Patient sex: M
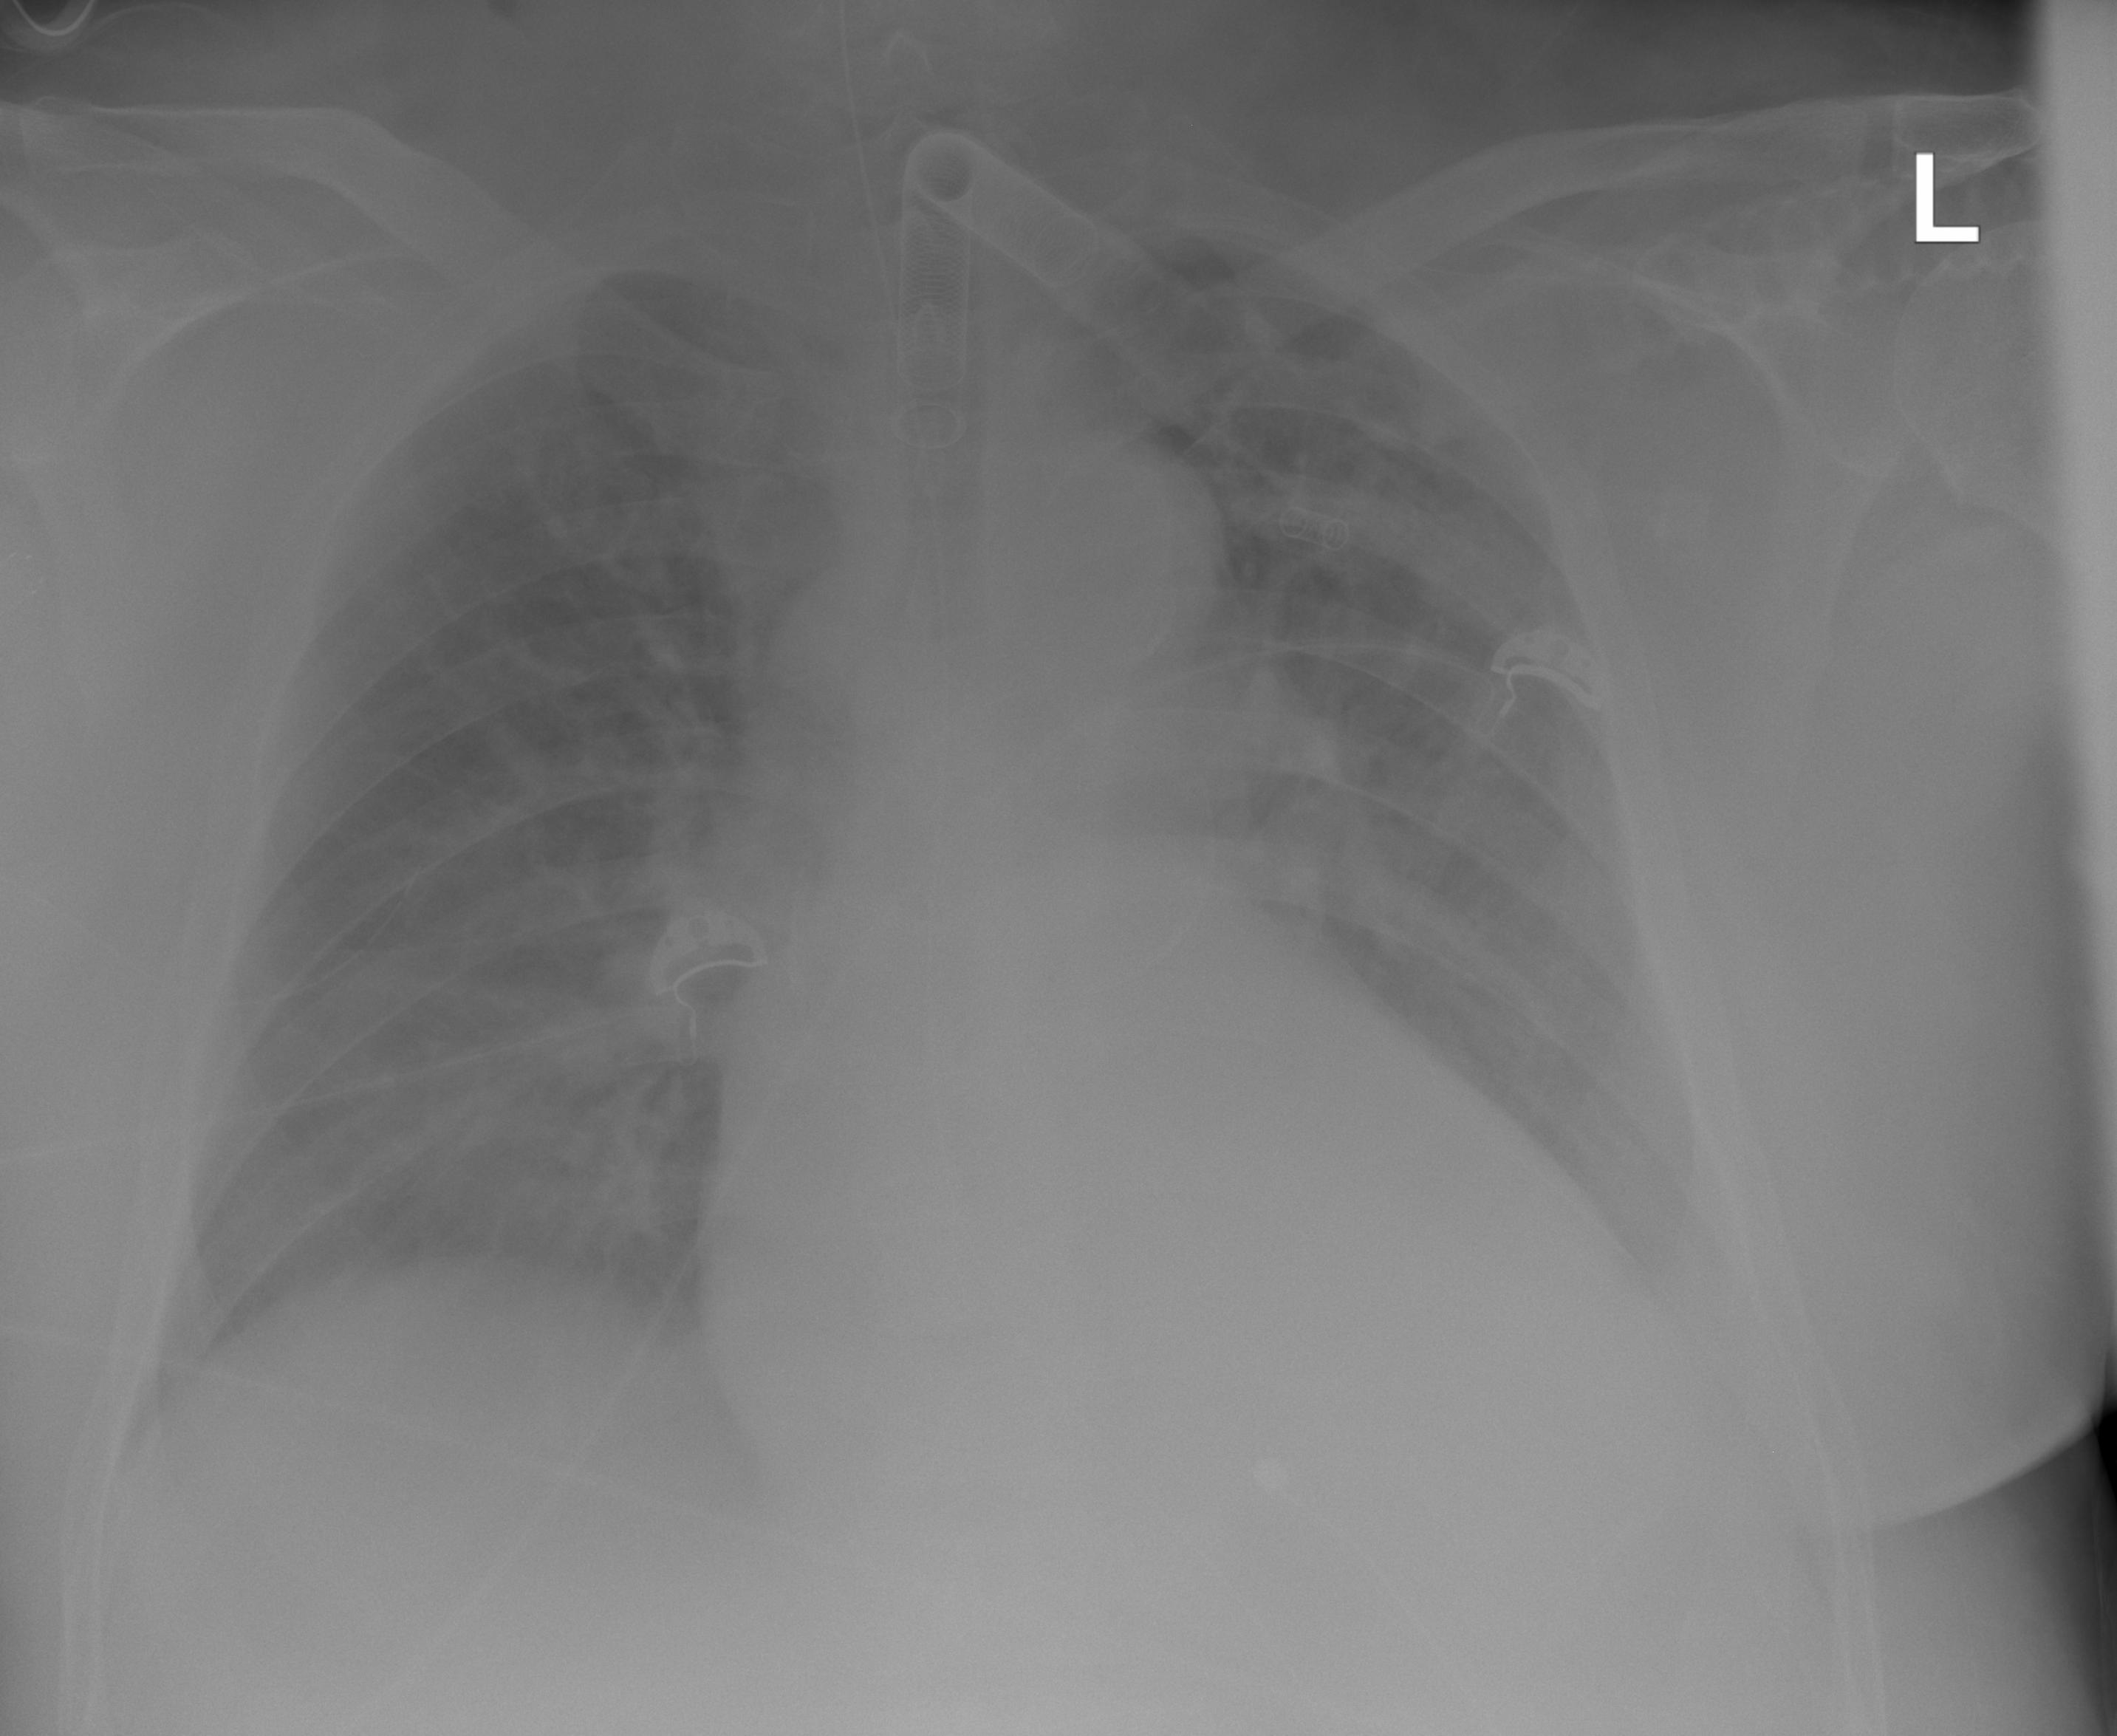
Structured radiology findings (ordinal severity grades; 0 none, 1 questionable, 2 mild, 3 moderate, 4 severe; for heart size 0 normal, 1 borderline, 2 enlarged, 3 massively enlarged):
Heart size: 2
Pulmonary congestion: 2
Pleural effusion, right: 2
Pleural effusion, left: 2
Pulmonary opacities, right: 0
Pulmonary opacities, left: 0
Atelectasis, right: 2
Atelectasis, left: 2